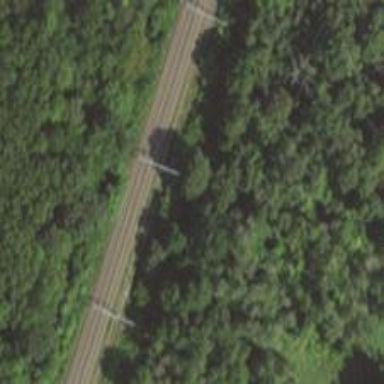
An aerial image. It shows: Railway track with contact line for electrification.